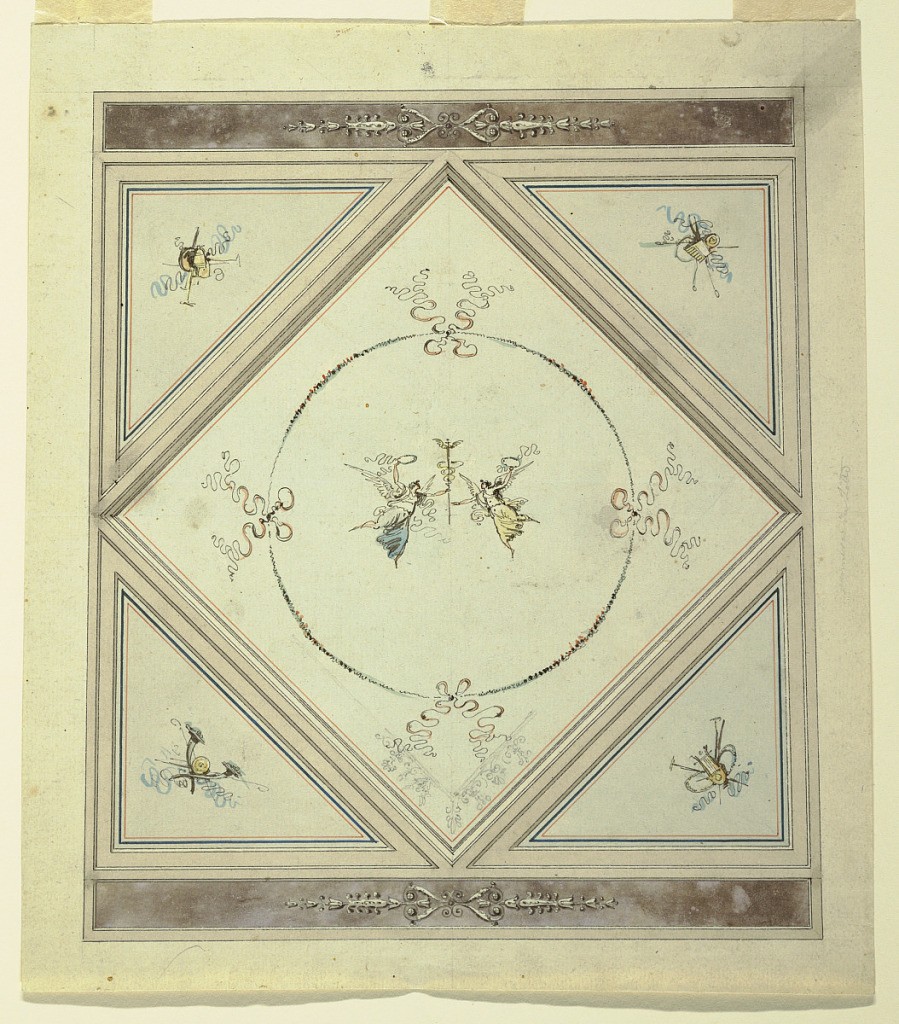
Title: Ceiling of a Bedroom
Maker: Felice Giani, Italian, 1758–1823
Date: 1820–23
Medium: Pen and dark brown ink, brush and watercolors with black, red, violet and blue washes over traces of graphite on paper.
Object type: Drawing
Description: Vertical rectangle. Above and below bands with ornament in middle.  Remainder divided into lozenge, four triangles. Inside trophies of objects. In center of lozenges two flying female genii, seen in profile, raising their outside arms with wreath, supporting their inside hands caduceus. They are framed by circle formed by garlands connected by bowknots. In lower corner of lozenges, pencil sketch for band cresting border. Center right edge, inscription by Giani horizontally: "camera da letto."